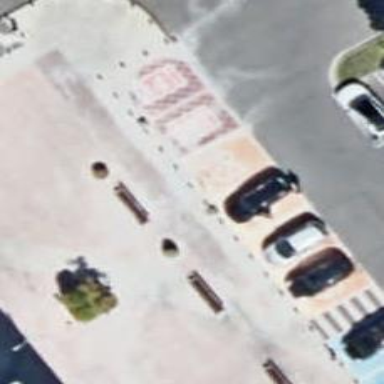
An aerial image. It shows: Bench for seating.